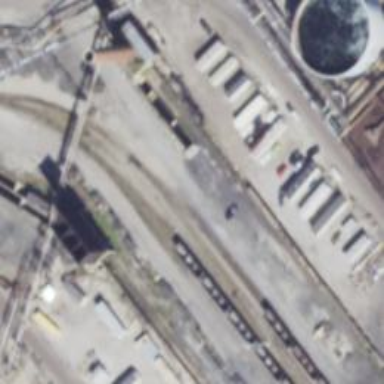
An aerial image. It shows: Rail spur service.